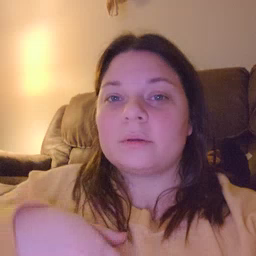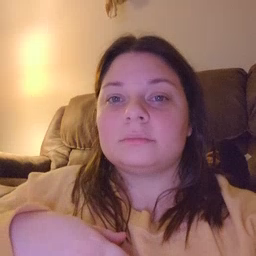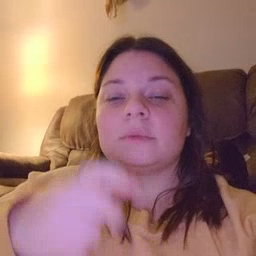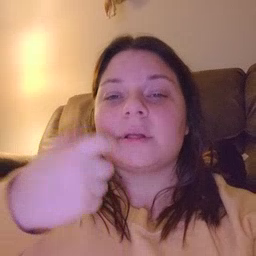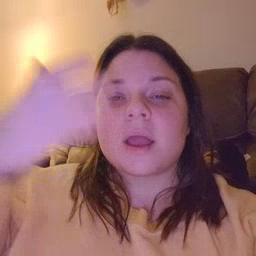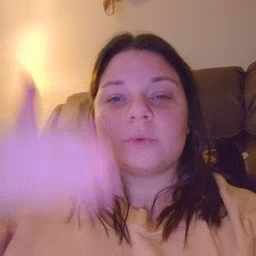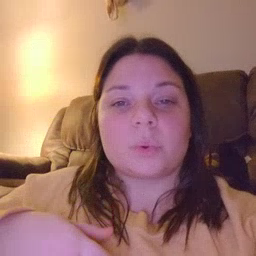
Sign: glasswindow